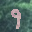
Label: 9